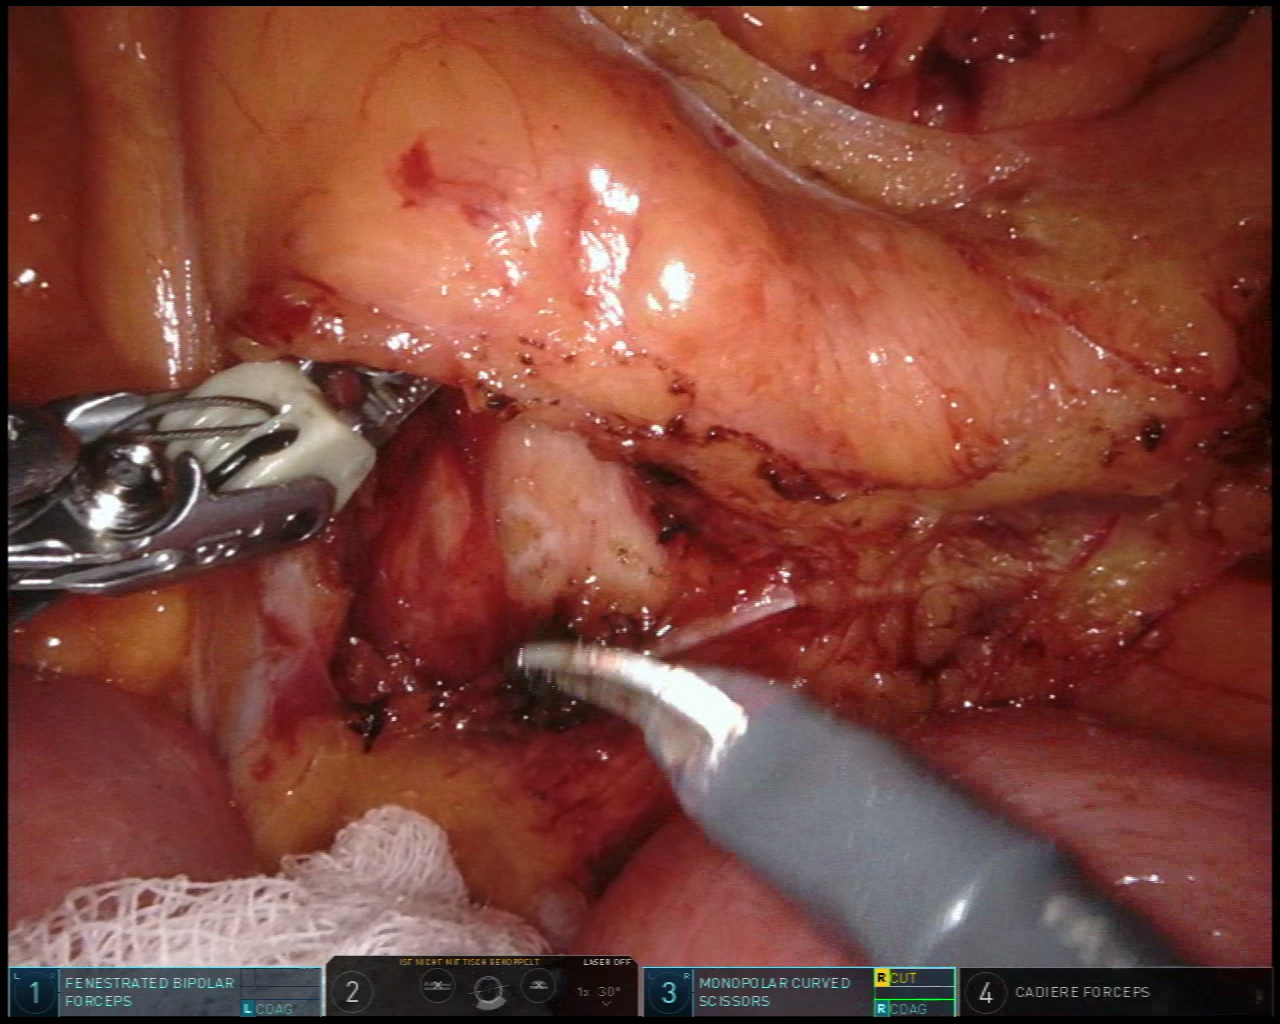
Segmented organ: intestinal_veins
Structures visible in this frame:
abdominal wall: no
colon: no
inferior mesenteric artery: no
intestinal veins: yes
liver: no
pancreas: no
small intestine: yes
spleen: no
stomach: no
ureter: no
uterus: no
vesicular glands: no